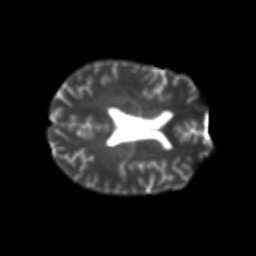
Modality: T2w
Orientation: axial
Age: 25
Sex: male
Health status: healthy
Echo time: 0.074 s